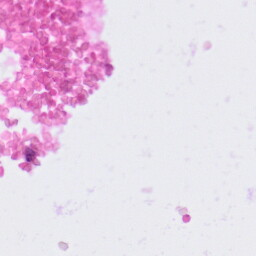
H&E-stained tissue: Colon